Question: I want to have a loading icon that is displayed on top of where a RecyclerView would be, and disappear once the data is finished loading
It would look like:

Can anyone help me out?
I have the code which shows a TextView above the RecyclerView that says "Loading..." and disappears after the data is loaded, but the RecyclerView is still visible.
My XML:
'''
<TextView
android:layout_width="wrap_content"
android:layout_height="wrap_content"
android:id="@+id/loaderTV"
android:text="Loading..."
android:layout_above="@+id/eventListRV"/>
<android.support.v7.widget.RecyclerView
android:scrollbars="vertical"
android:id="@+id/eventListRV"
android:layout_width="match_parent"
android:layout_height="match_parent"
android:layout_below="@+id/spinner">
</android.support.v7.widget.RecyclerView>
'''
And then in my code
'''
client.listCreators(request, new Callback<ServiceResponse<Event>>() {
@Override
public void success(ServiceResponse<Event> eventServiceResponse, Response response) {
eventList.addAll(eventServiceResponse.data.results);
Log.i("tag", String.valueOf(eventServiceResponse.data.total));
if (eventList.size() > 60) {
adapter.notifyDataSetChanged();
loadingText.setVisibility(View.GONE);
}
}
'''
But I want the RecyclerView to be invisible while the data is loading and I want the progress bar ontop of where the RecyclerView is, and I don't want it to be a textview
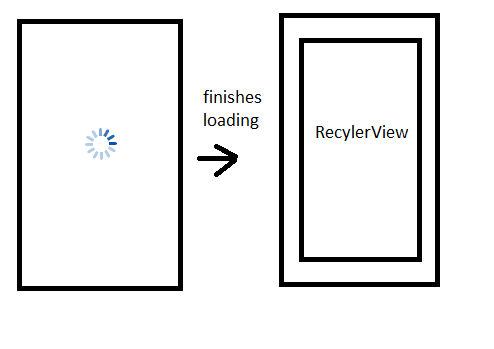
Answer: 1. Wrap both your RecyclerView and your loading layout (or TextView) inside a FrameLayout. Set both of them to match_parent for width and height.
2. Hide the RecyclerView in the onCreate() of your activity or onCreateView() of your fragment: recyclerView.setVisibility(View.GONE);
3. In your callback method hide the loading layout with setVisibility(View.GONE), show your RecyclerView with setVisibility(View.VISIBLE) and trigger a reload of the adapter with adapter.notifyDataSetChanged()